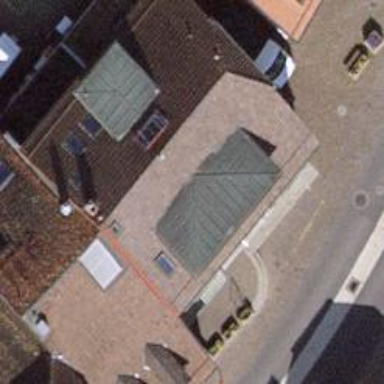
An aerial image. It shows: Post office.